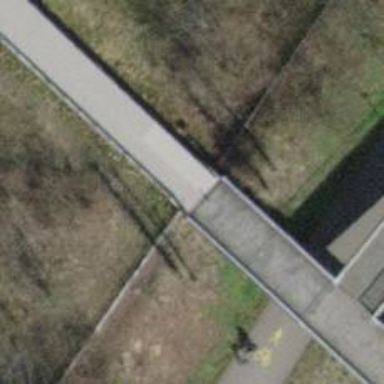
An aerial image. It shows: Paved path on bridge.